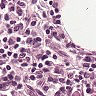
Metastatic tissue present: no